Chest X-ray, PA view. Patient: 58 years old, sex M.
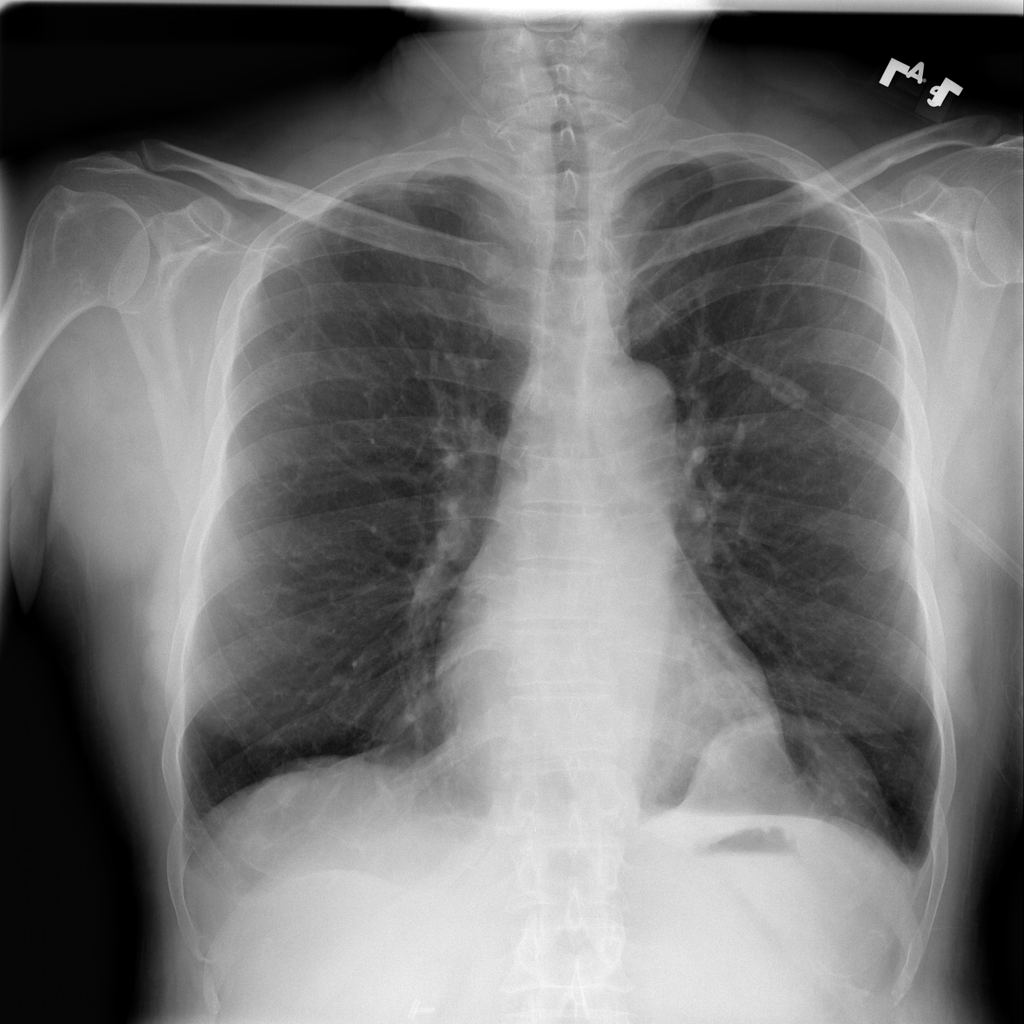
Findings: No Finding